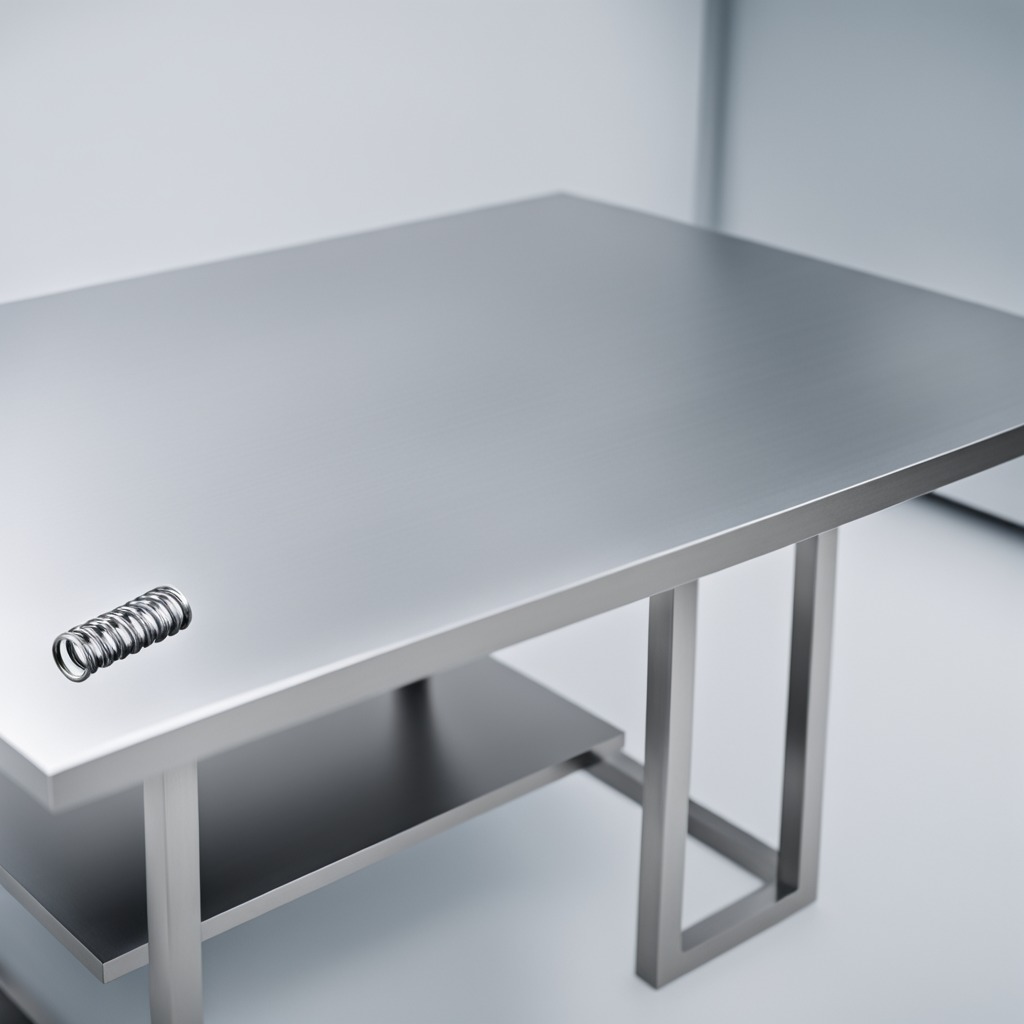
A coiled metal spring is lying on the stainless steel table.